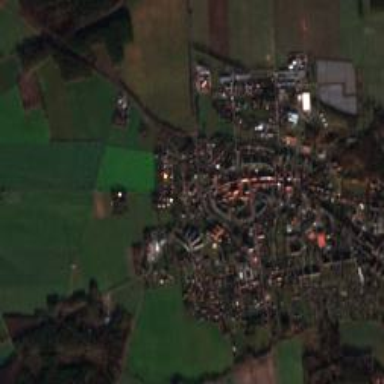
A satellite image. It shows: Town.